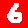
Digit: 6